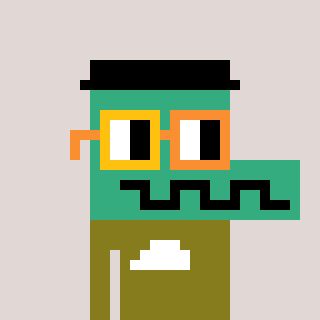
a pixel art character with square yellow and orange glasses, a crocodile-shaped head and a gunk-colored body on a warm background